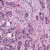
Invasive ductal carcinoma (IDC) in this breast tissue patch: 1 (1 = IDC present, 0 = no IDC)